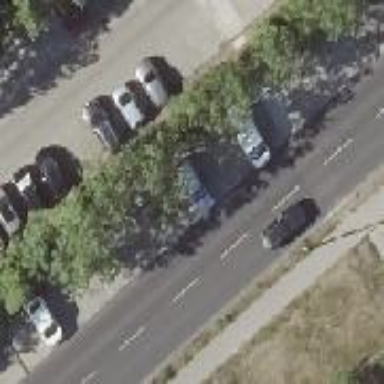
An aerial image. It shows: Street side parking area.